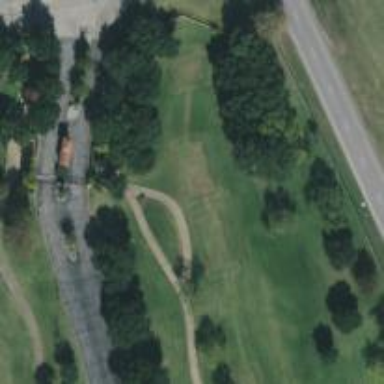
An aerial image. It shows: Service road designated as golf cart path.